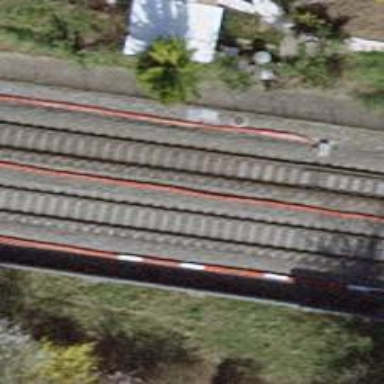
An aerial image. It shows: Single railway track with electrification through contact line.